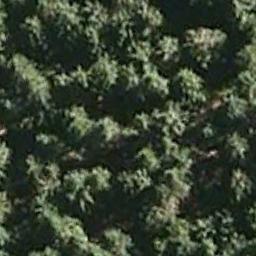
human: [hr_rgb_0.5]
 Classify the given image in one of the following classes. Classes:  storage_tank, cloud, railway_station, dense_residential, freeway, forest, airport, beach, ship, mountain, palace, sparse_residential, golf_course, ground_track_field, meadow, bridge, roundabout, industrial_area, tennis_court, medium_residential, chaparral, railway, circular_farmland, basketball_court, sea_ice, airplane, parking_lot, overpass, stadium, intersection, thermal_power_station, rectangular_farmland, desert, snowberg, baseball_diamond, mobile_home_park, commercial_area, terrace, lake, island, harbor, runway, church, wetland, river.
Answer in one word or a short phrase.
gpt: forest